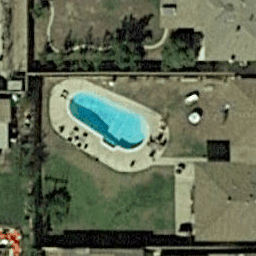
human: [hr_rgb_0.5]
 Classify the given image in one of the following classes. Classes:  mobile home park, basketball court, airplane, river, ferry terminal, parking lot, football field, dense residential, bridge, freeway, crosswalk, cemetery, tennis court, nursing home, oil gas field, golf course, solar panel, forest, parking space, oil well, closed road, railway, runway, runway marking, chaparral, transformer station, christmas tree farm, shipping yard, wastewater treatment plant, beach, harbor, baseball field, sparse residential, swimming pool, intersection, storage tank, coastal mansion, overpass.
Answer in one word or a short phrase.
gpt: swimming pool